Question: I'm new to using the firebase database with javascript, I tried sorting like this
'db.ref (). Child ('Items'). OrderByChild ('upvotes')'
But it doesn't work as it should.
I need to sort objects by the number of votes, the number of votes is now calculated as follows: upvotes.numChildren() - downvotes.numChildren()
I need to sort them in descending order
Please tell me how to sort by the number of childs of the element, or if it is impossible, some alternatives

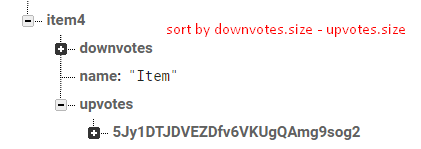
Answer: That's not possible directly in the Firebase query. You would have to fetch the data once which will be in ascending order, then reverse that and process it using Javascript yourself.
'''
const db = firebase.database()
db.ref("posts").once("value").then((snapshot) => {
const rawData = []
snapshot.forEach((post) => {
const postName = post.name
const upvotes = Object.keys(post.upvotes).length
const downvotes = Object.keys(post.downvotes).length
rawData.push({name: postName, upvotes: upvotes, downvotes: downvotes, score: upvotes - downvotes })
})
console.log(rawData)
})
'''
Now the only part left is you would have to sort this array based on the property score.
I have a few suggestions:
1. This data structure is not ideal or economical. Firestore would have been a better choice both for structure and querying but this existing structure can be improved a bit.
2. There is no property called ".size" as mentioned in your screenshot. You must store a count of upvotes and downvotes explicitly in their respective nodes. Then you would be able to use .orderByChild("upvotes.size") in the query.
Let me know if you need more clarification.